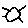
Label: sun